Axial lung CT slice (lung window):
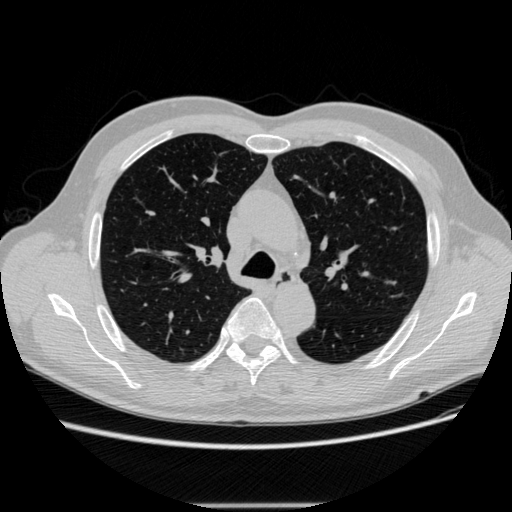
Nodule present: no